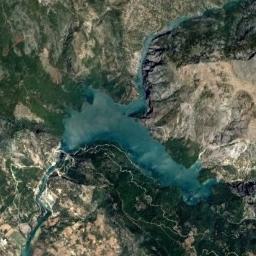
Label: lake